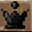
Piece: bQ